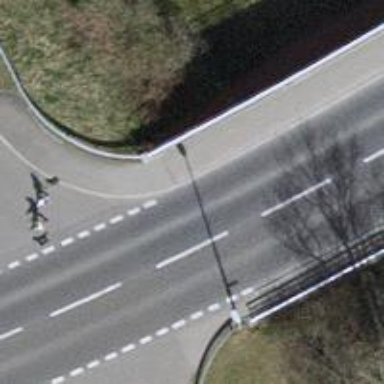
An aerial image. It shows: Secondary road.